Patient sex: M
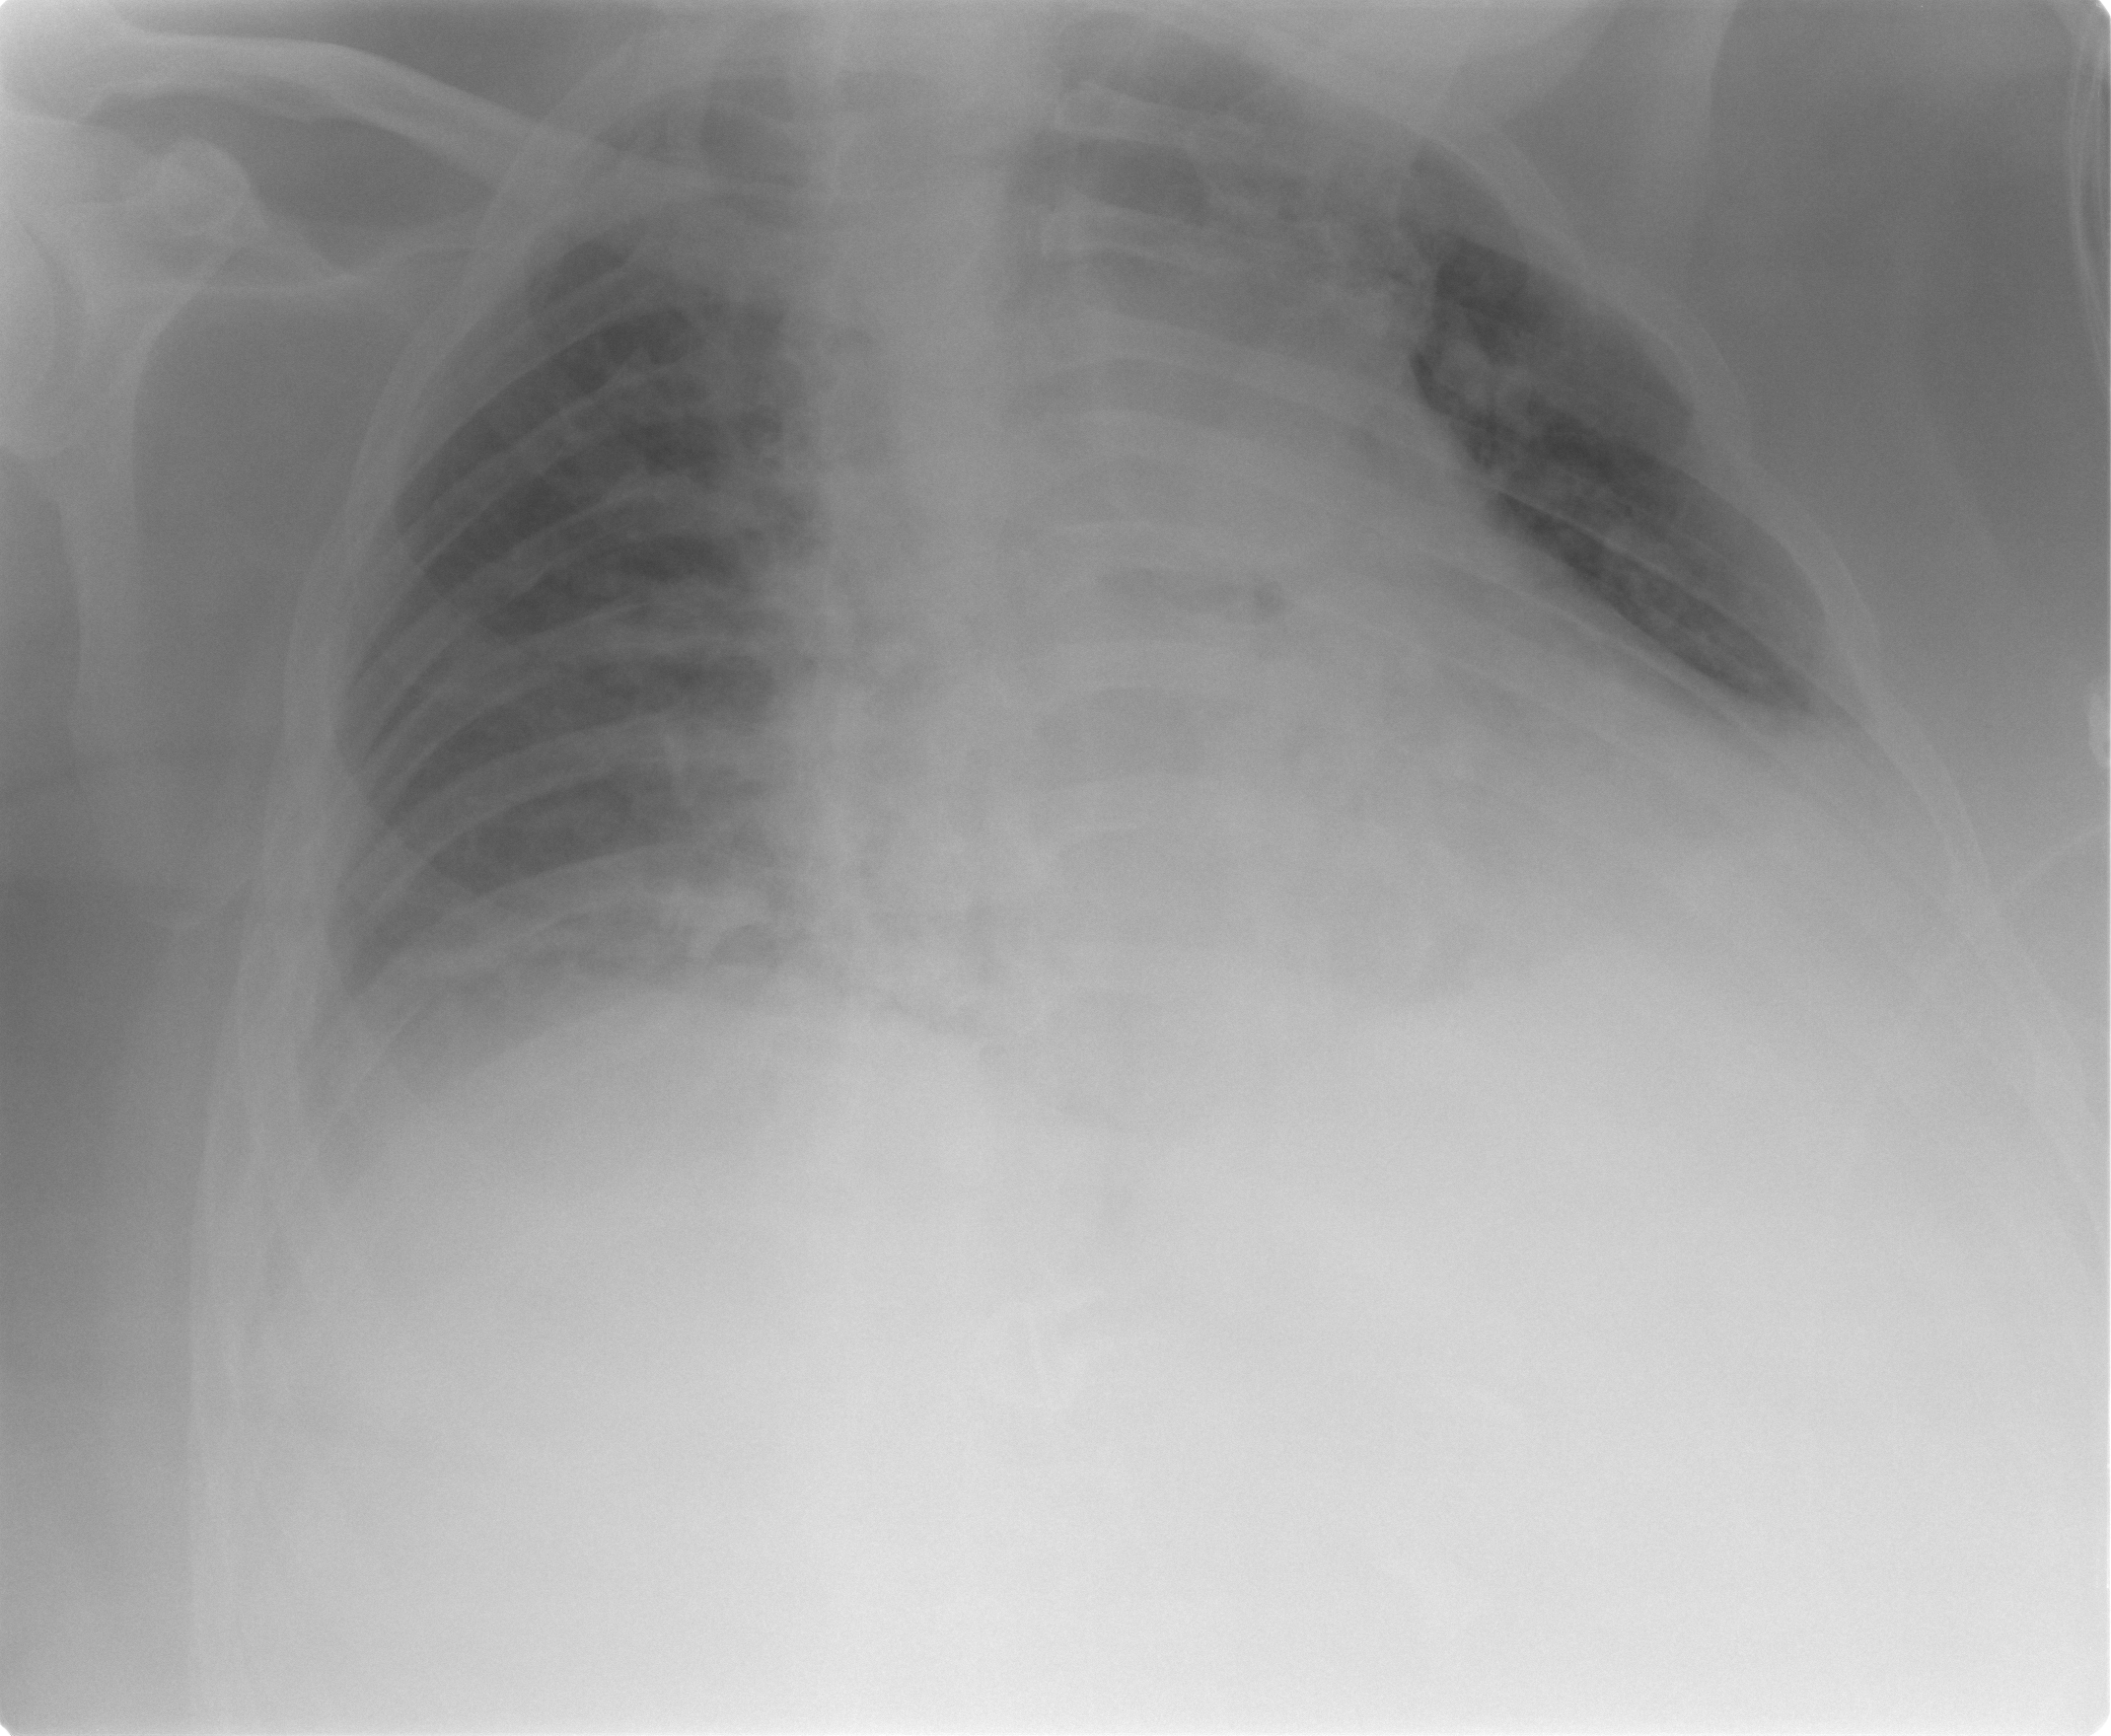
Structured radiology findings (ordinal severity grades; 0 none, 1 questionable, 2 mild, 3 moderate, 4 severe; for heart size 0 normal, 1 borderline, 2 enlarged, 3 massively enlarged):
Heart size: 2
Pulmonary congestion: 2
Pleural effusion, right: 2
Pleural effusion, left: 2
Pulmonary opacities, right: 0
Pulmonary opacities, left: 0
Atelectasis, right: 2
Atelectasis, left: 2